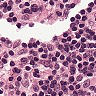
Metastatic tissue present: no